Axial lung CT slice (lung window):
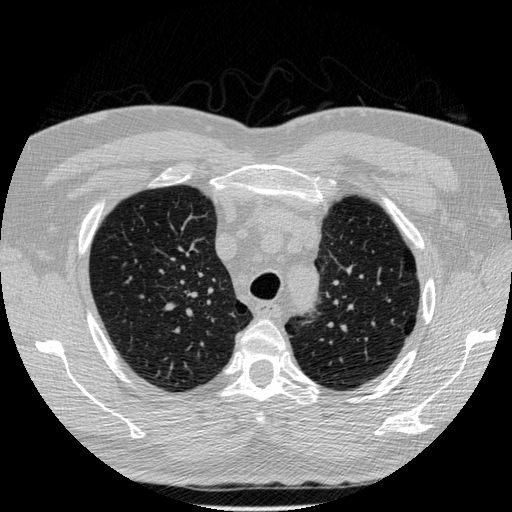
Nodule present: no